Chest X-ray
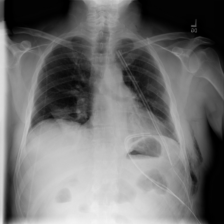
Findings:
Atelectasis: negative
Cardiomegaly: negative
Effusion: negative
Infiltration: positive
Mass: negative
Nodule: negative
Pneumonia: negative
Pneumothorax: negative
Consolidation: negative
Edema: negative
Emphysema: positive
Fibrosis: negative
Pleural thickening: negative
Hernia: negative